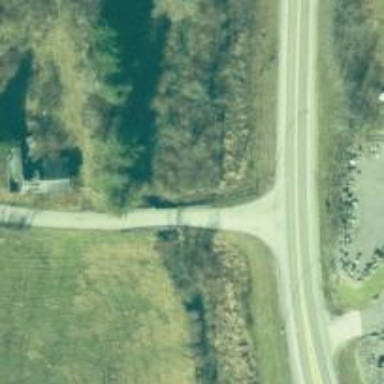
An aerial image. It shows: Tertiary road.